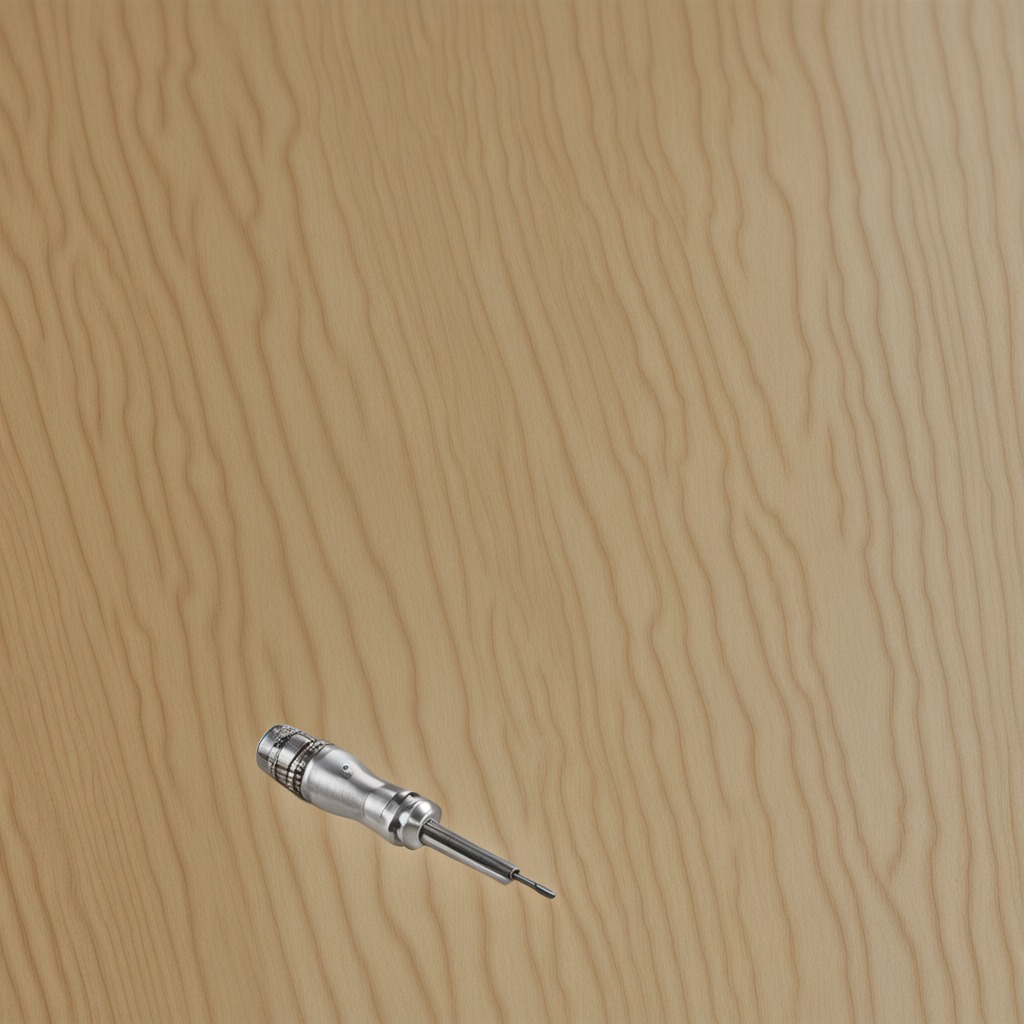
A screwdriver is lying on the plywood surface in a paint workshop lit by afternoon window light.